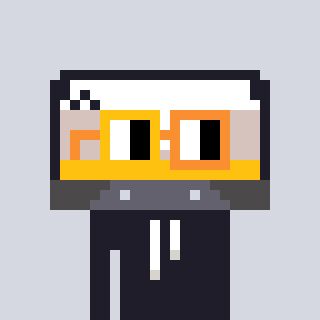
a pixel art character with square yellow and orange glasses, a cassette tape-shaped head and a grayscale-colored body on a cool background